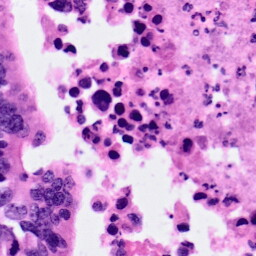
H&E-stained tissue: Pancreatic